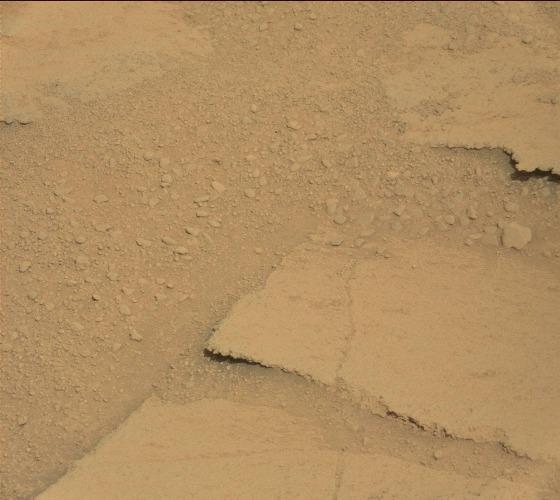
Terrain classes present: Bedrock, Gravel / Sand / Soil, Rock, Shadow